Aerial crown-view tile of a tropical tree (Barro Colorado Island, Panama), acquired 20241216:
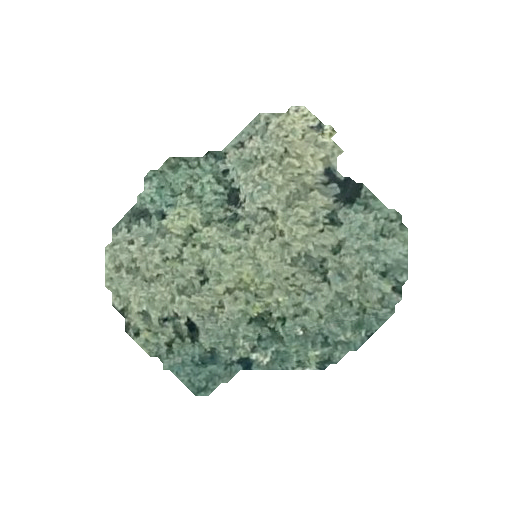
Species: Luehea seemannii
GBIF accepted scientific name: Luehea seemannii
Crown area: 84.995 m²